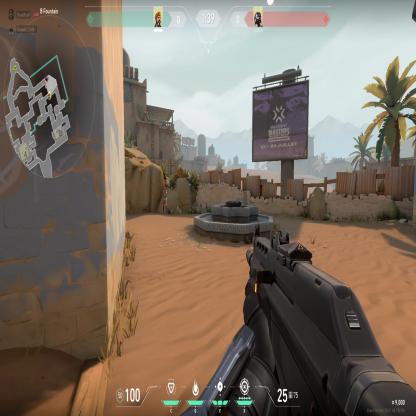
Label: enemy